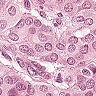
Metastatic tissue present: yes